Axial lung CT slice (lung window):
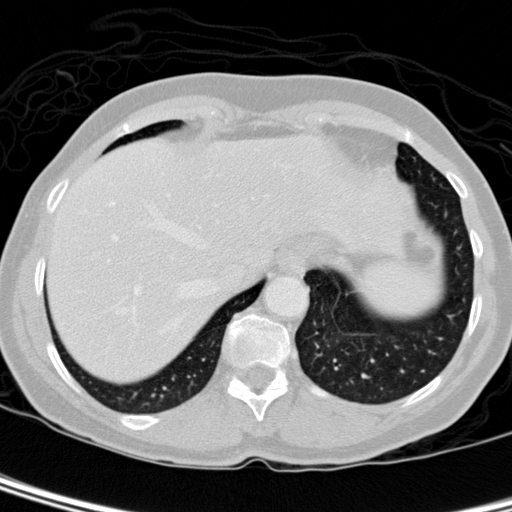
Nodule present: no